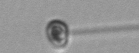
Label: flagellate